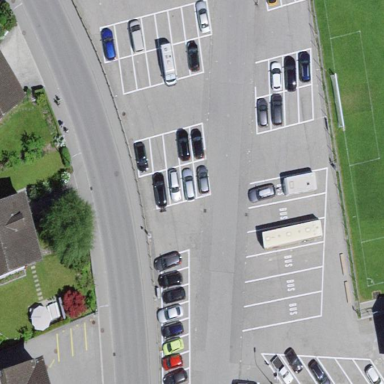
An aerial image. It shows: Paved parking area.